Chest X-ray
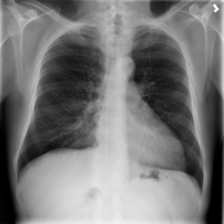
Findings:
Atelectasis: negative
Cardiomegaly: negative
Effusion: negative
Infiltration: negative
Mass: negative
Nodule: negative
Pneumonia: negative
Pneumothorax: negative
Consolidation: negative
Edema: negative
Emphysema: negative
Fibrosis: negative
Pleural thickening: negative
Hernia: negative